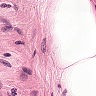
Metastatic tissue present: no